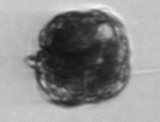
Label: Alexandrium_catenella